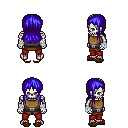
a pixel art fantasy rpg character, male body template, skeleton, leather chest armor, red pants, blue unkempt hairstyle, white cloth bandages, brown slippers, four views (front, back, left, right), 2x2 character sprite sheet, small pixel art, hard edges, no anti-aliasing